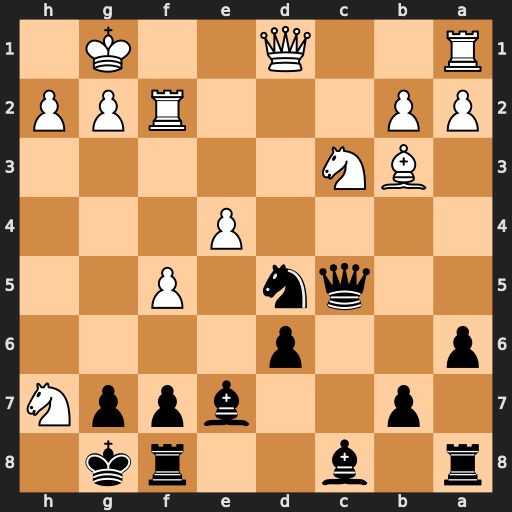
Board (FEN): r1b2rk1/1p2bppN/p2p4/2qn1P2/4P3/1BN5/PP3RPP/R2Q2K1
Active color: b
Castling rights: -
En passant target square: -
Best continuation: Nxc3 bxc3 Kxh7